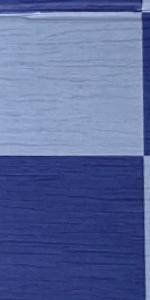
Label: Empty